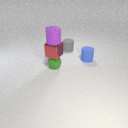
small blue rubber cylinder in front of small gray rubber cylinder